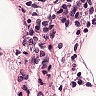
Metastatic tissue present: no